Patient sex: M
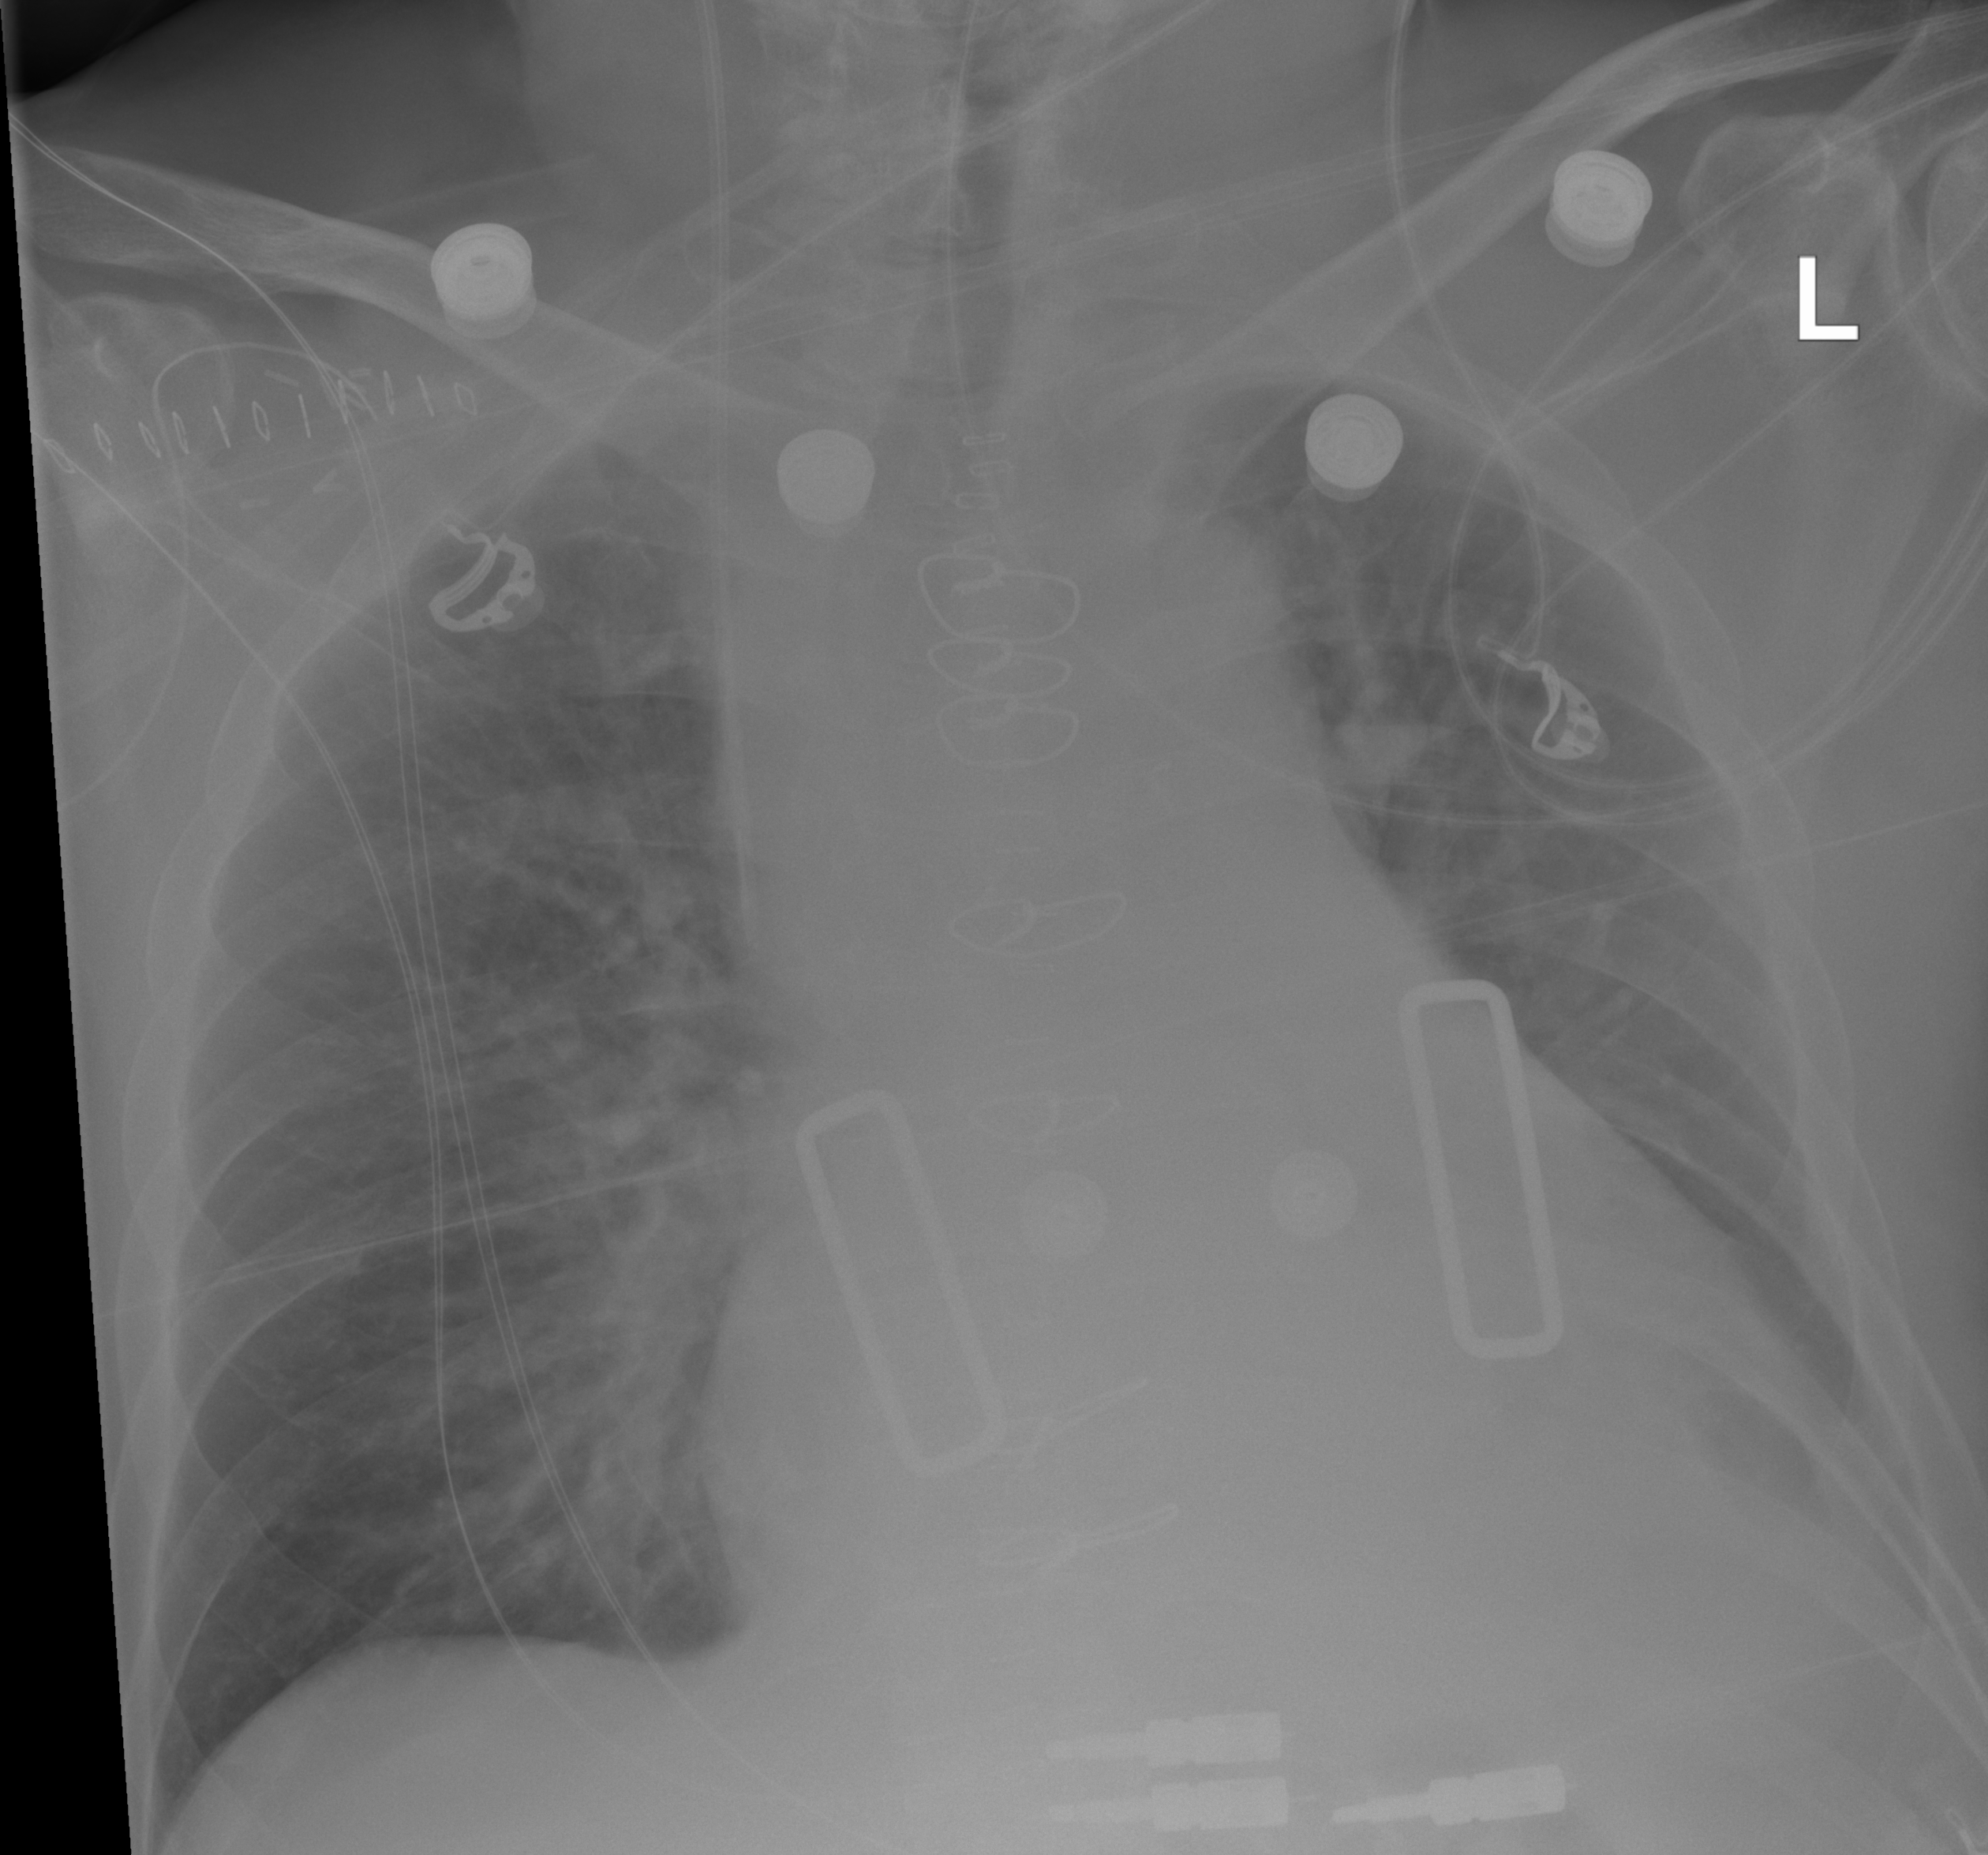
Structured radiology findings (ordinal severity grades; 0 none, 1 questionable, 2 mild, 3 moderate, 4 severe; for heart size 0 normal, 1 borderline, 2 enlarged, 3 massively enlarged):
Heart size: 2
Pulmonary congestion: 2
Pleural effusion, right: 0
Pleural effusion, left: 2
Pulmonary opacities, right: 2
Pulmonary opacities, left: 0
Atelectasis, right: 2
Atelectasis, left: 2